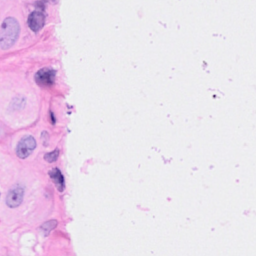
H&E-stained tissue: Breast